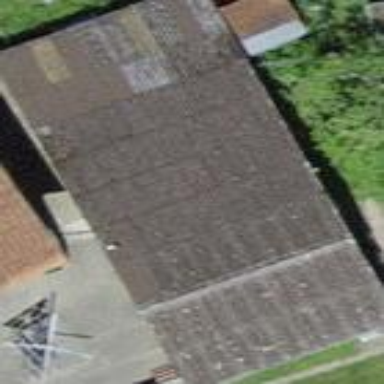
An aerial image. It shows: Garage building.